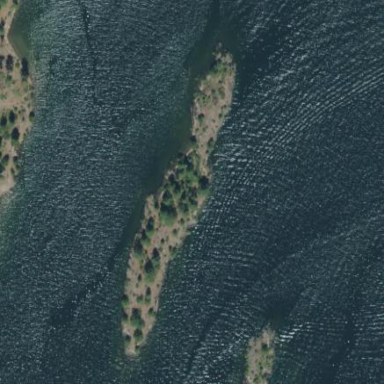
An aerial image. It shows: Island.